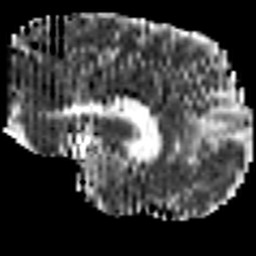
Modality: MD
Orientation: sagittal
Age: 50
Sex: male
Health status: ill
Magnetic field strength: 3 T
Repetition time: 8.4 s
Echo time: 0.0926 s